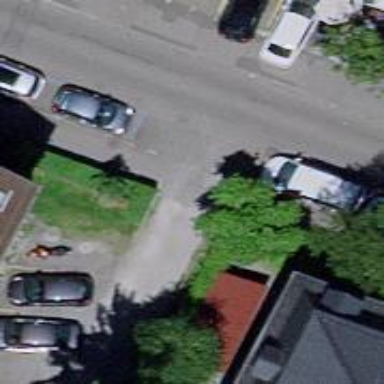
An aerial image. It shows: Kerb serving as barrier.